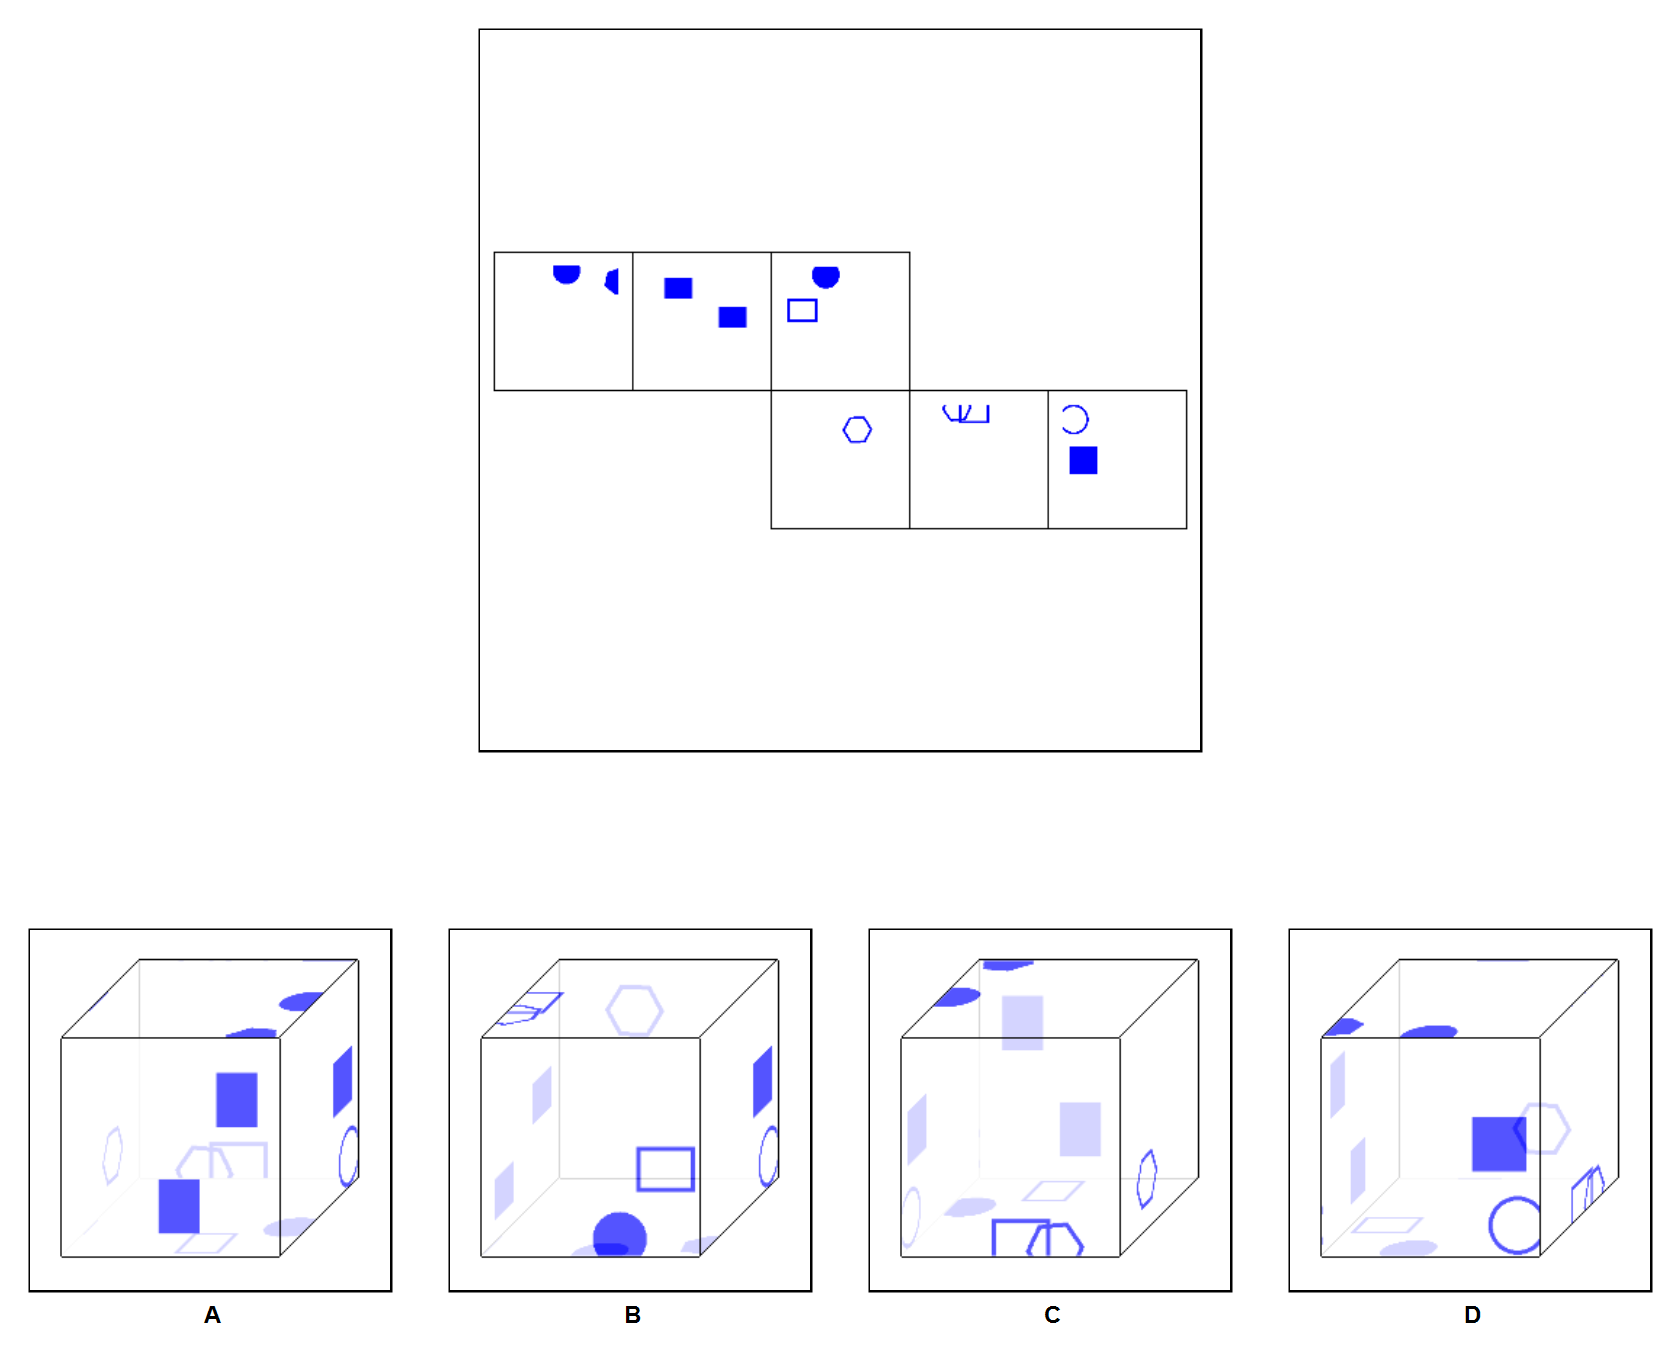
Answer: B